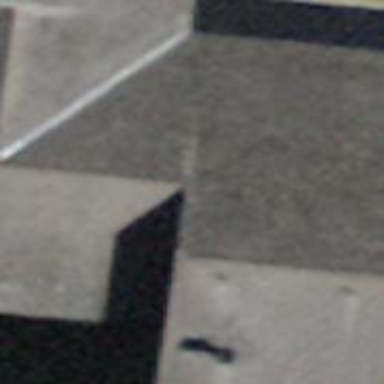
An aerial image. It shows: Building with ridge on the roof.